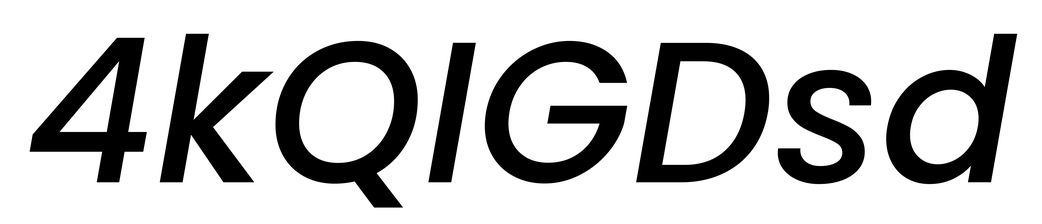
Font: Poppins-MediumItalic